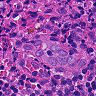
Metastatic tissue present: yes